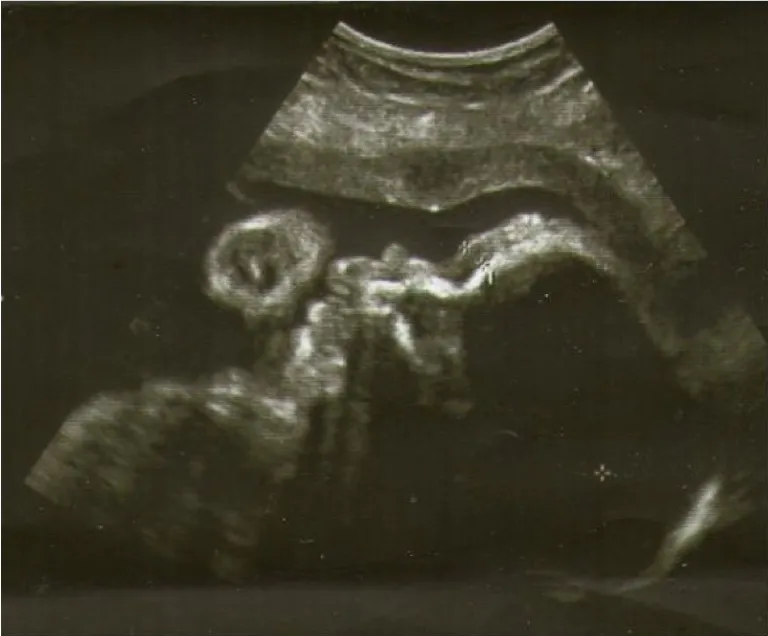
30
th week face profile with ultrasound.
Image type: radiology (ultrasound)